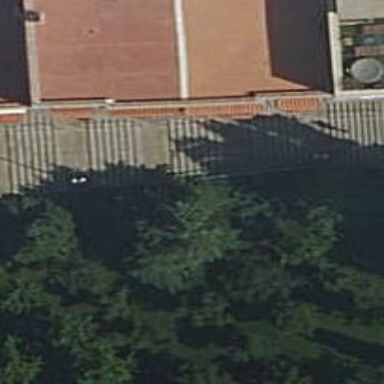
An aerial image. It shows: Set of steps made of paving stones.